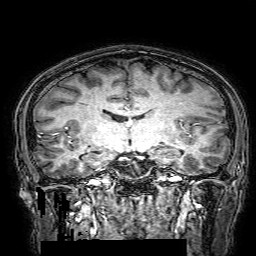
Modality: T1w
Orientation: sagittal
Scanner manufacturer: philips
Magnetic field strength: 3 T
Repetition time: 0.0096 s
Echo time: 0.0046 s